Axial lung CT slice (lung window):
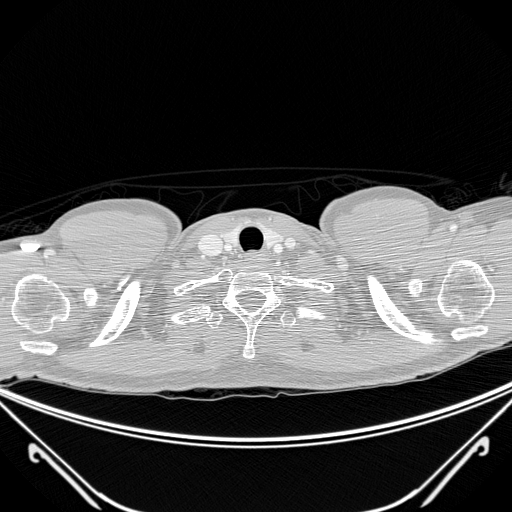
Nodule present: no